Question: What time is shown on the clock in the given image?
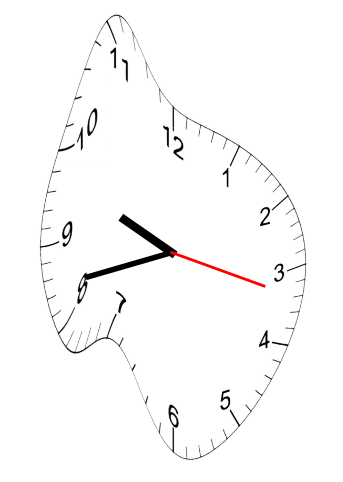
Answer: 09:42:17